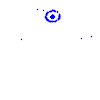
Particle: electron